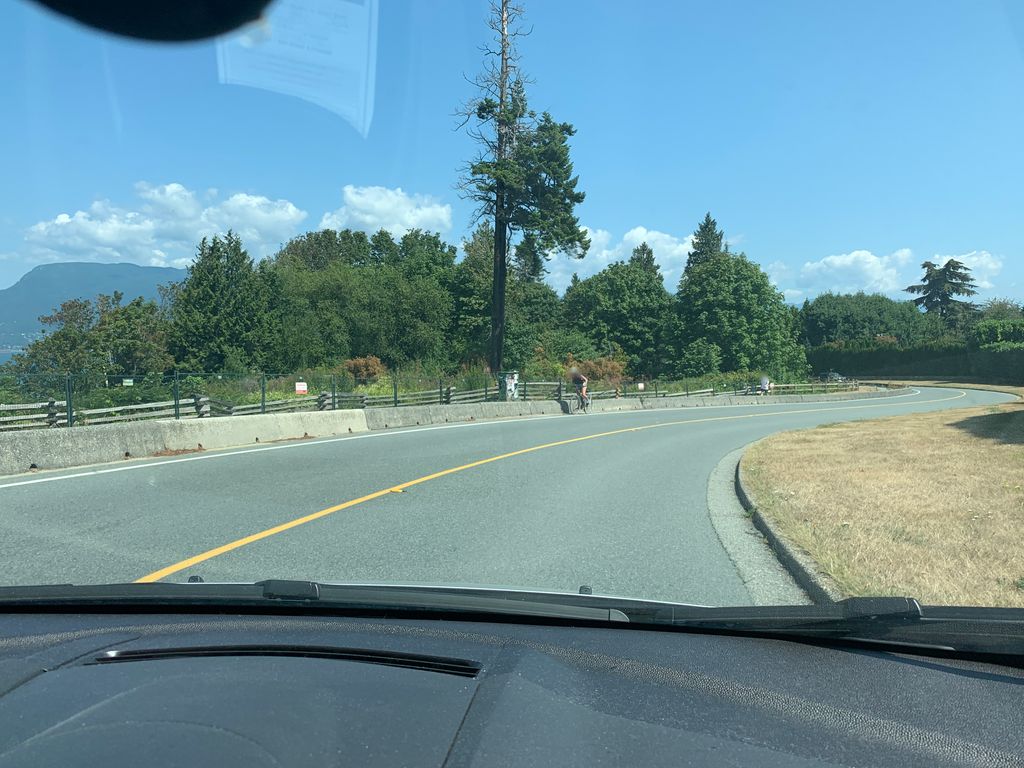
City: vancouver